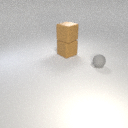
large brown rubber cube above large brown rubber cube